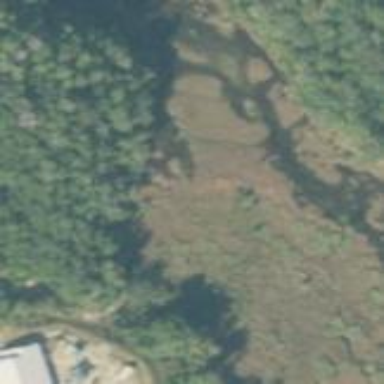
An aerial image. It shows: Marshy wetland area.